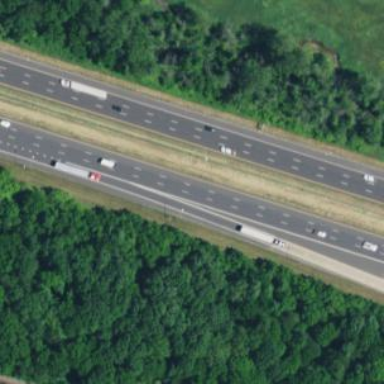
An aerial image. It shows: Motorway link.